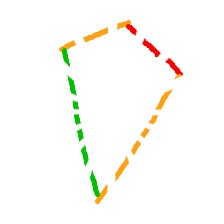
Shape: kite